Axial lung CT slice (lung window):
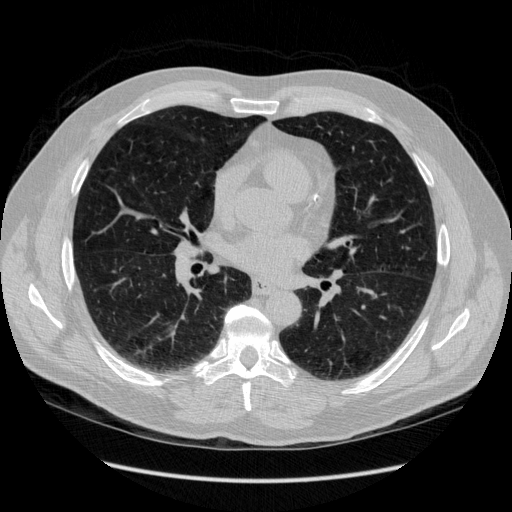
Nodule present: no